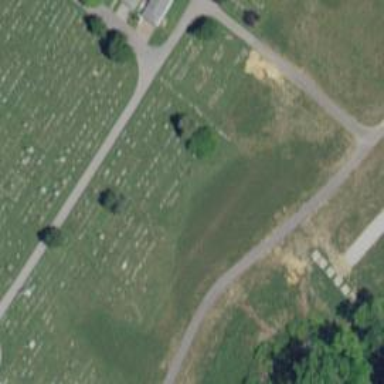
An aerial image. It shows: Sector in the cemetery.